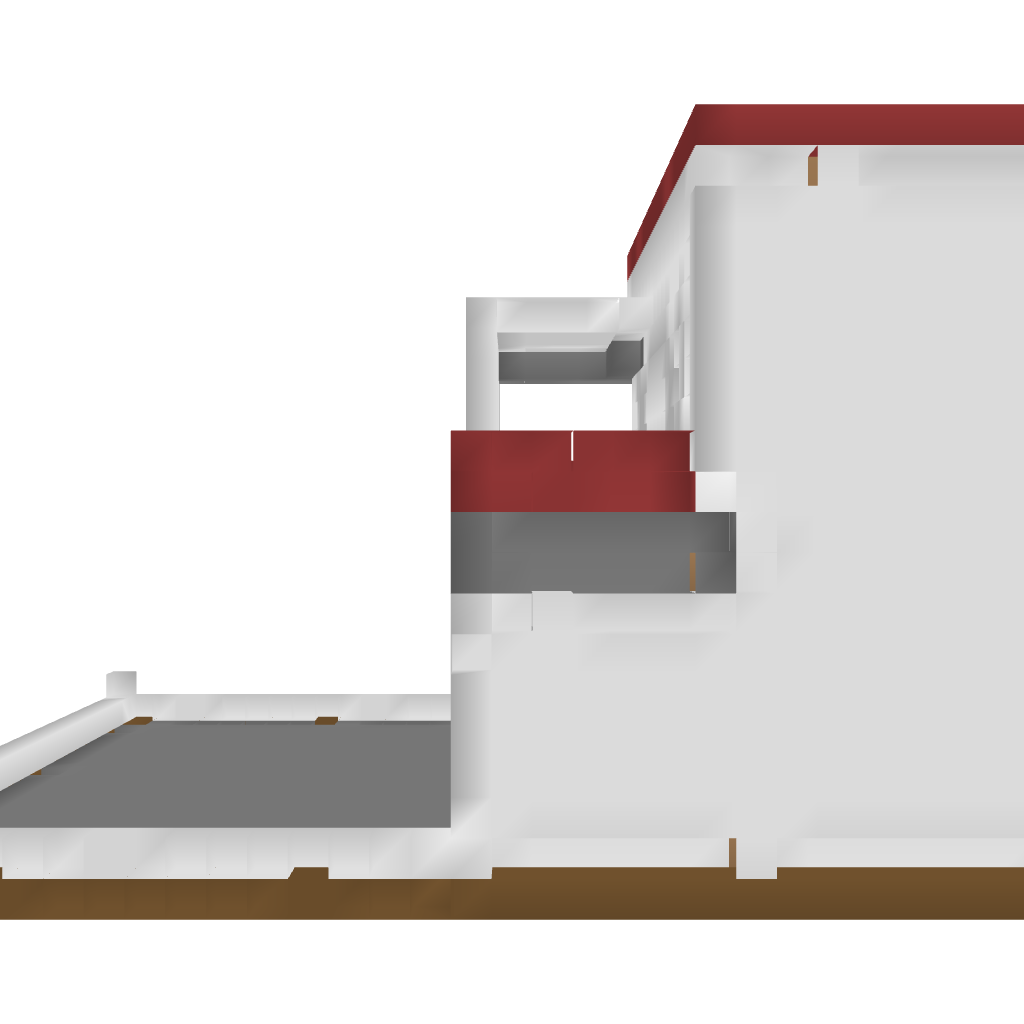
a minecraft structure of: A Modern Home bad low quality